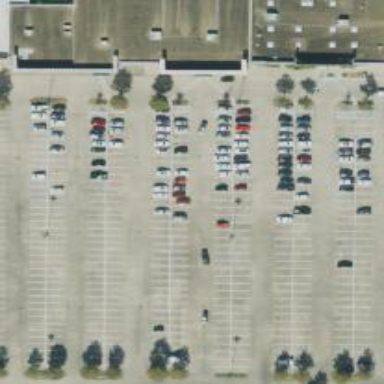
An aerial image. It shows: Parking space is available.